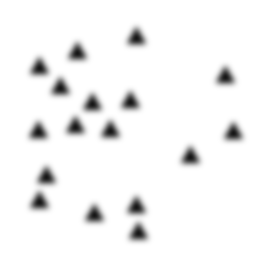
Squares: 0
Triangles: 17
Stars: 0
Total shapes: 17